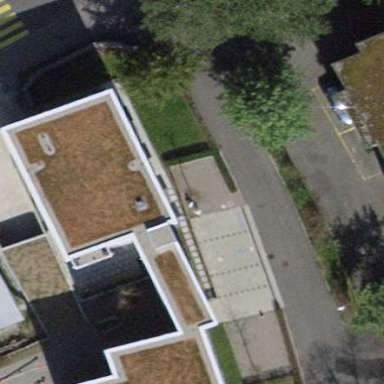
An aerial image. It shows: Building with apartments and flat roof.